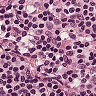
Metastatic tissue present: no